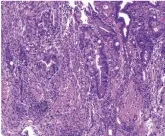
(B) Pathological findings of gastroscopic biopsy (HEx200) (suggesting moderately differentiated adenocarcinoma).
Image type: pathology (h&e)